Brain MRI, t1w sequence, axial 2D slice.
Patient: age 41, sex M, weight 95 kg, height 1.95 m
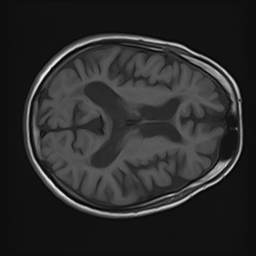